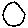
Label: moon